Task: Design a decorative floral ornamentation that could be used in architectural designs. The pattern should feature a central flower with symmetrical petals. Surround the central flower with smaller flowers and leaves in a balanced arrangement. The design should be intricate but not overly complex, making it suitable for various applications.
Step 1302:
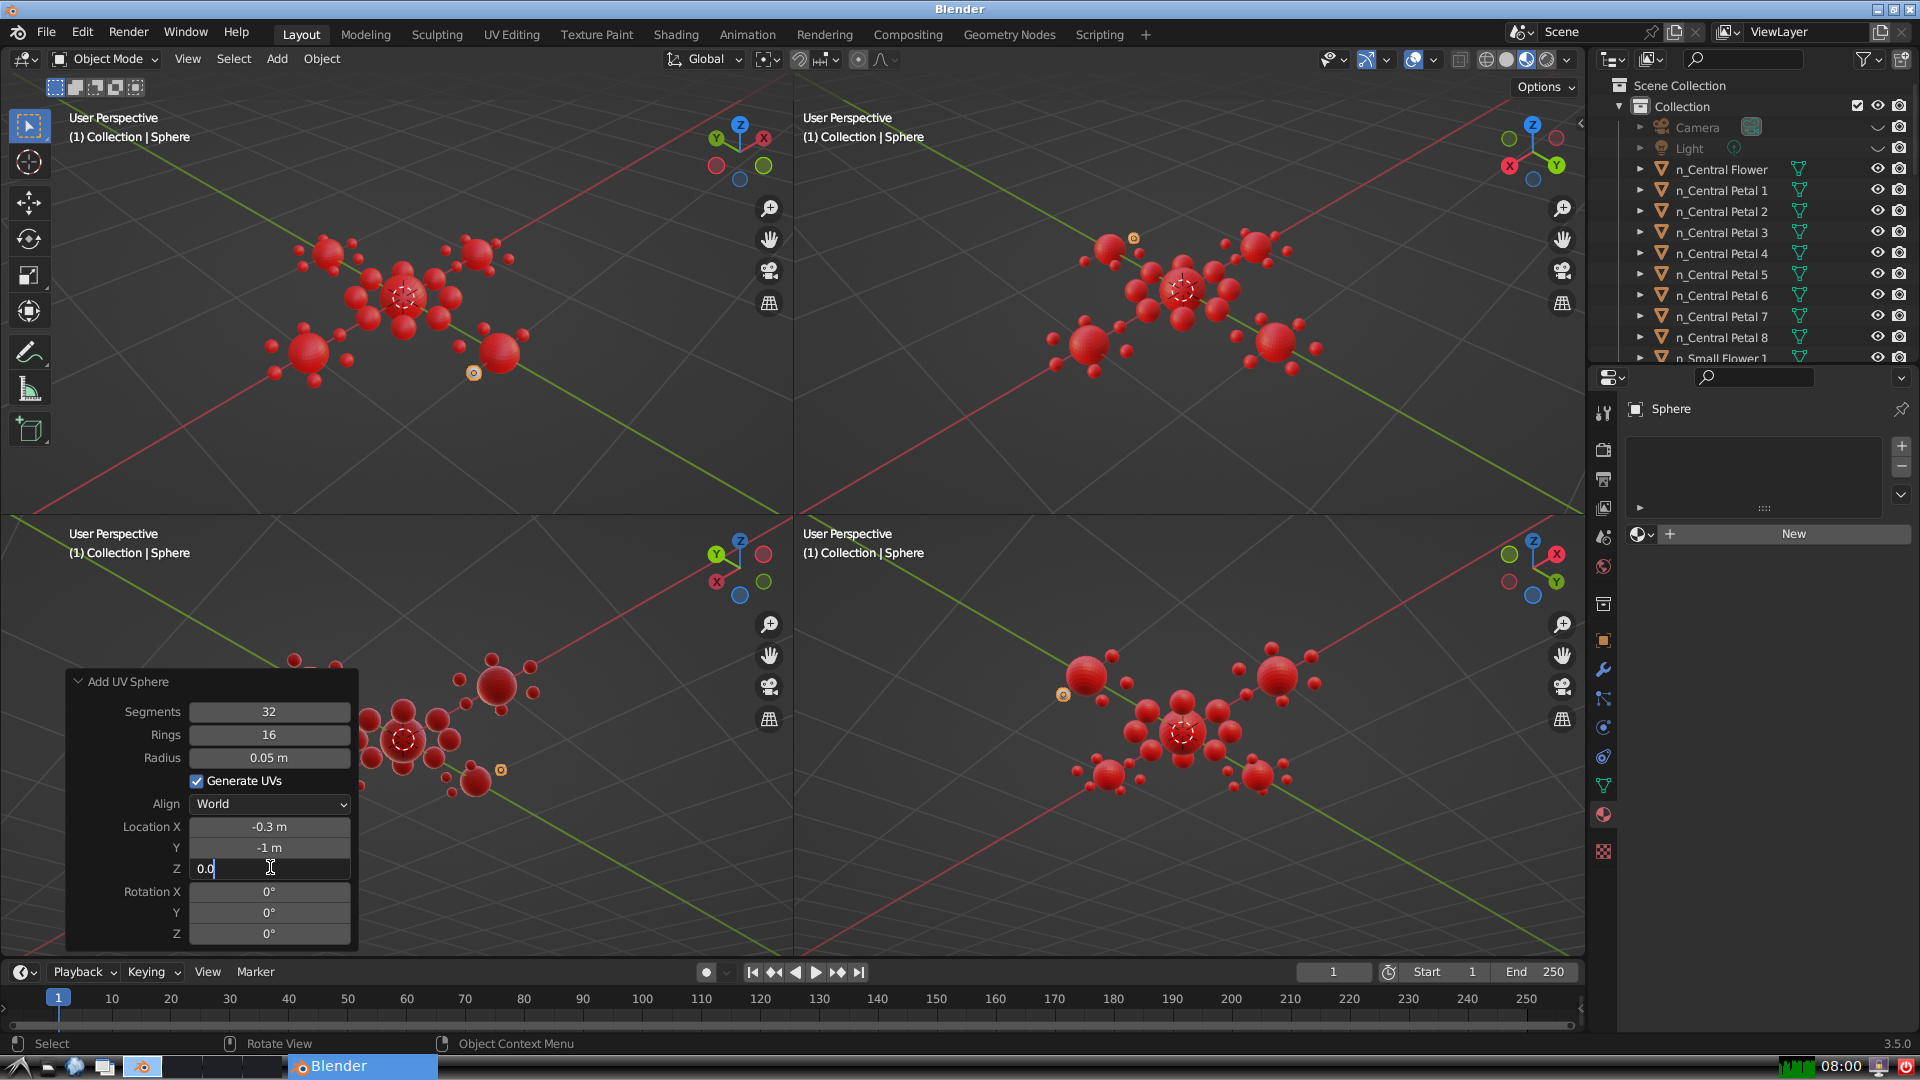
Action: {"key_press": ['Return']}